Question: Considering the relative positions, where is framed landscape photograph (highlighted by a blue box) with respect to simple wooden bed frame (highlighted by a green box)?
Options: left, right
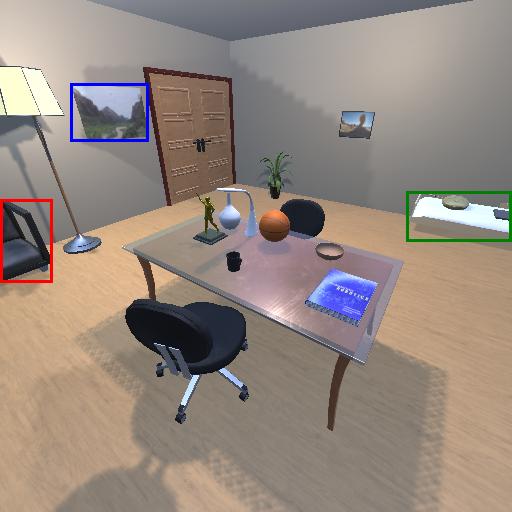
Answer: left